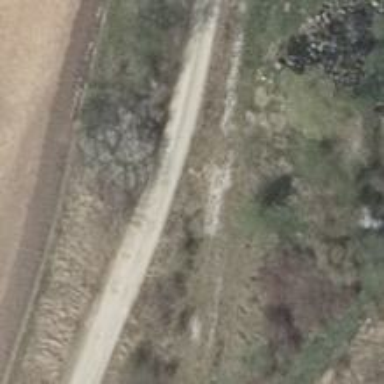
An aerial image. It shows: Asphalt road designated for service vehicles.